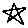
Label: star